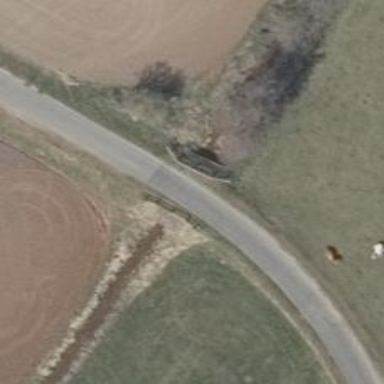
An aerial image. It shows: Culvert tunnel.